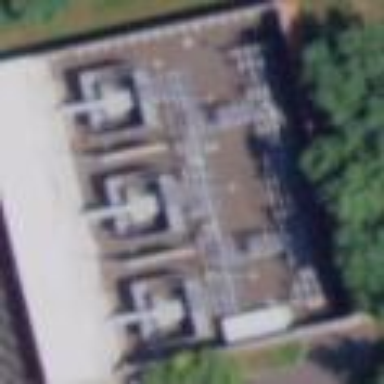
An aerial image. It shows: Industrial power substation.